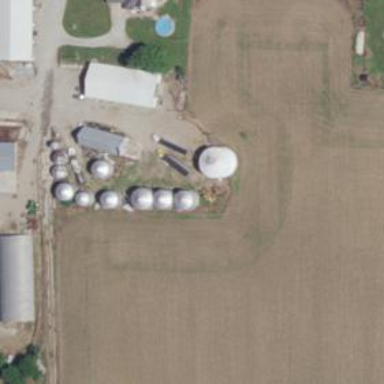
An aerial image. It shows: Silo.